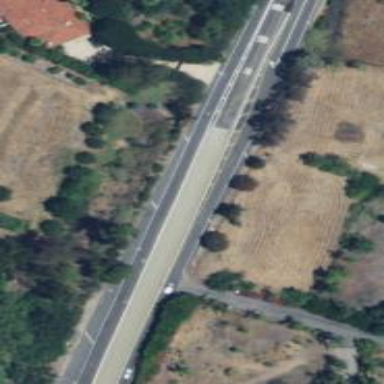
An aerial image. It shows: Escape road.